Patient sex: M
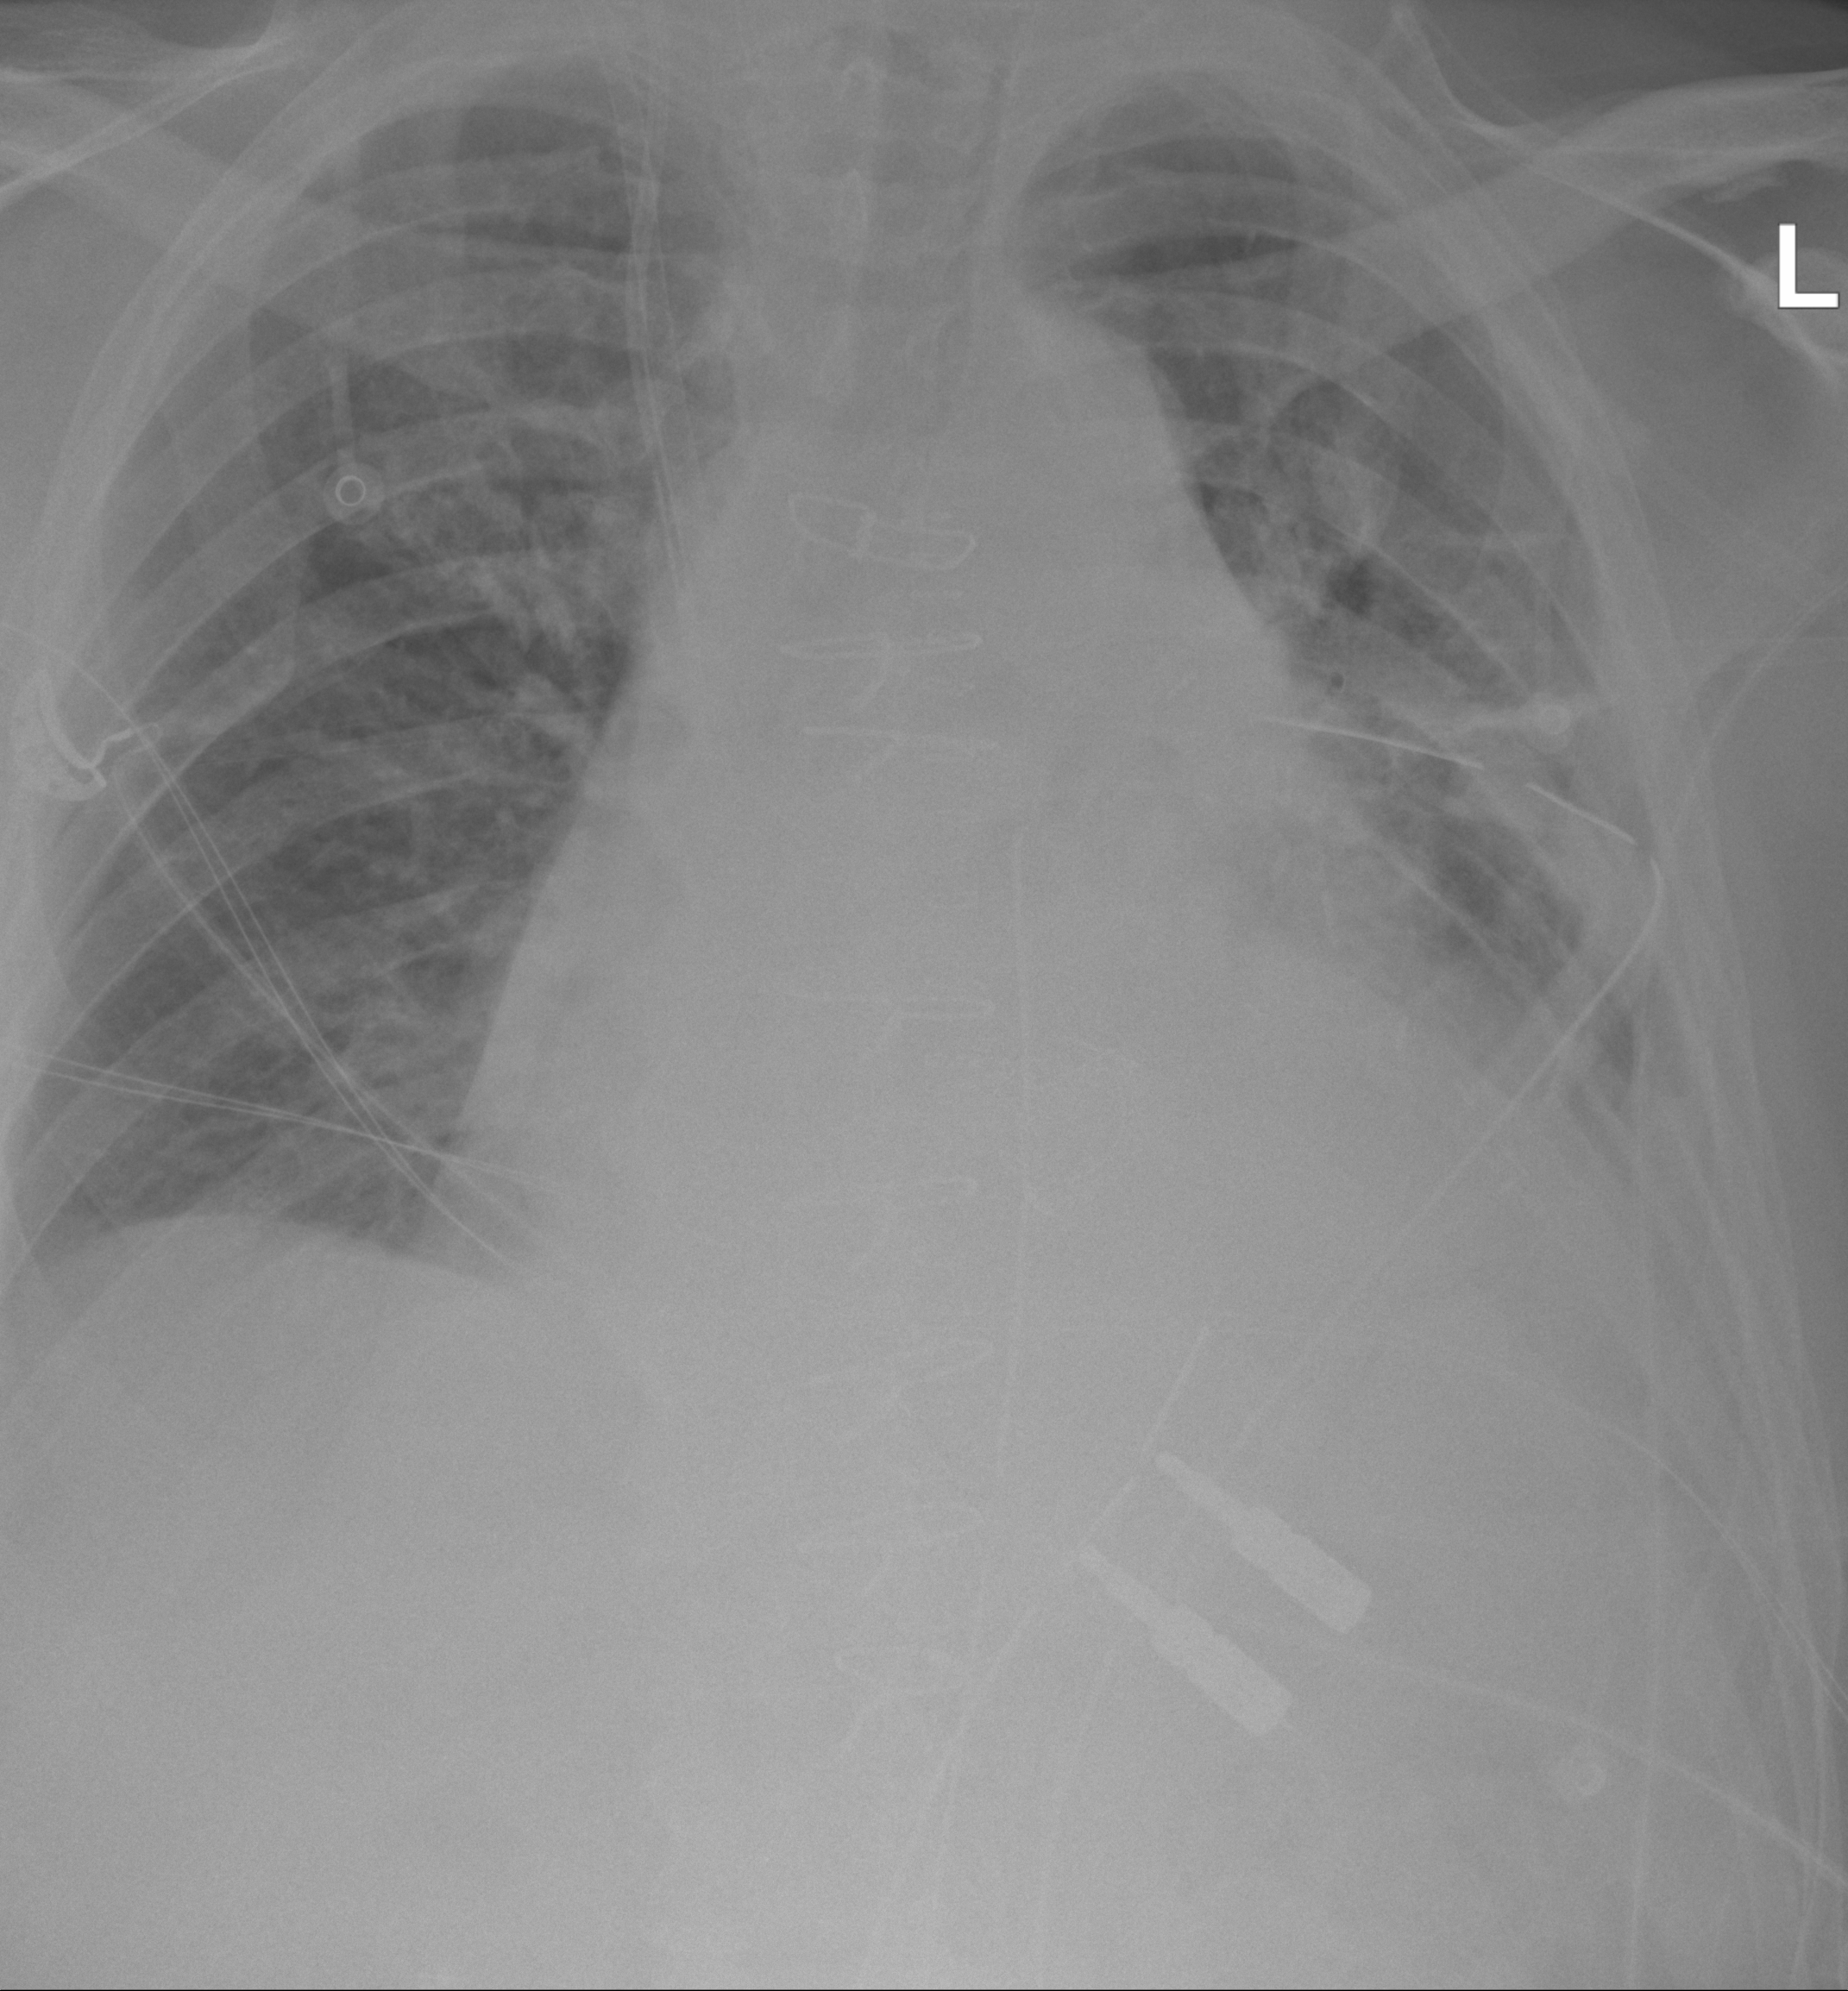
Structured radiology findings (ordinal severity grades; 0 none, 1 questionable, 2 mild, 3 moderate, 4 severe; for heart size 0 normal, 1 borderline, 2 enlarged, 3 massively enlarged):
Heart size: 3
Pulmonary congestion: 3
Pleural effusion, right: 0
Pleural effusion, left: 3
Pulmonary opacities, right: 0
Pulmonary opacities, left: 1
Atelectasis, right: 0
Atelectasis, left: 3